Question: Guys i'm trying to get server response object. And passing it into a new Array object which is shown in below code. But, the problem i'm getting here is when i tried to print those newly passed objects using forEach loop. It's displaying duplicated objects. How to overcome this problem guys.
'''
//This is the my newly created Object with following properties
obj: Object = new Object({
value:"",
label:"",
percentage: "",
color:"",
highlight: "" });
data: Array<Object> = []; // This is a array object to which i need to pass my newly created object with respective properties as shown above.
// This is the code to get response object from server and pass those all response object into newly created object called "obj" using for-each in angular 2
this.trafficChartService.getChartDetails().subscribe(response =>{
this.myRes = response.sectionPercentage;
this.myRes.forEach(ele =>{
let dashboardColors = this._baConfig.get().colors.dashboard;
this.obj.value = ele.value;
this.obj.label = ele.label;
this.obj.percentage = ele.percentage;
this.obj.color = dashboardColors.gossip;
this.obj.highlight = colorHelper.shade(dashboardColors.gossip, 15);
this.data.push(this.obj);// Here's the problem
});
console.log(this.data); // ***
})
// Here's the snapshot of those object which i printed in *** above
'''

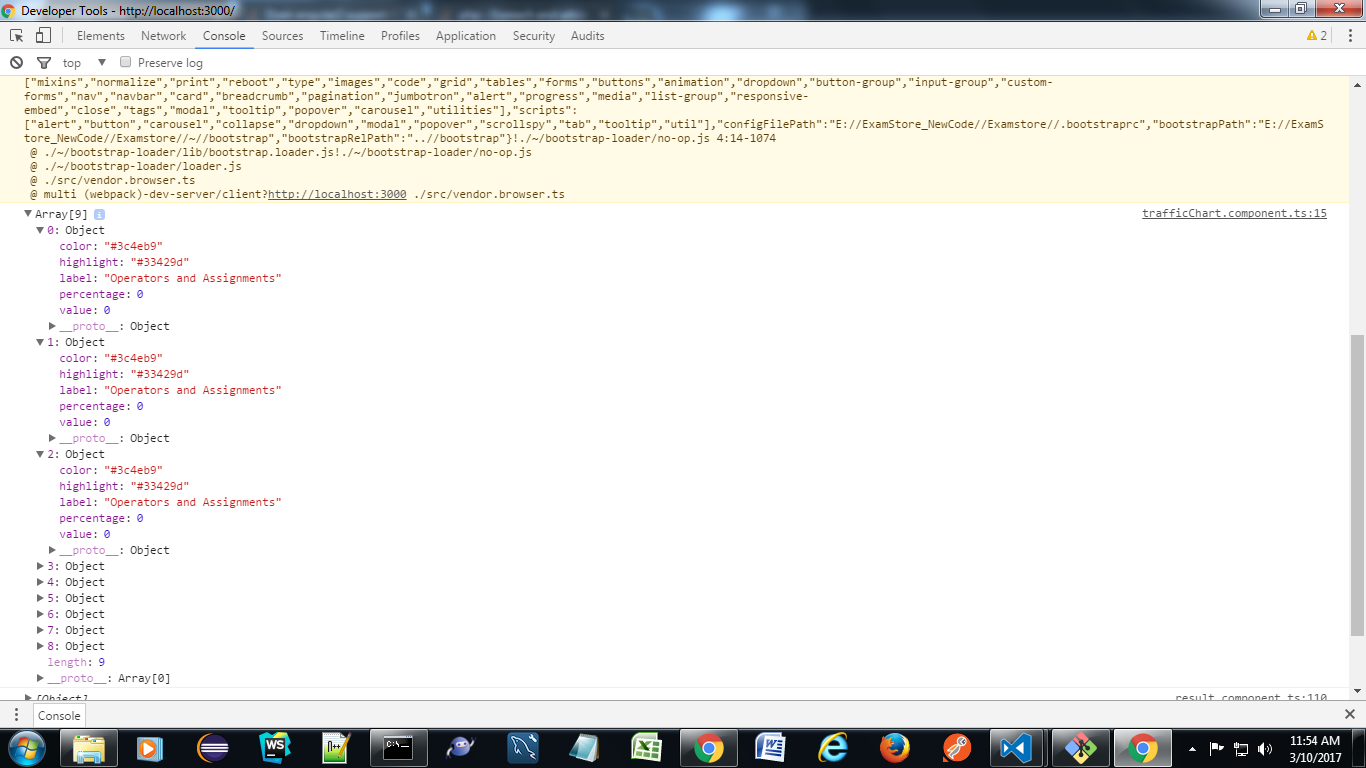
Answer: '''
this.myRes.forEach(ele =>{
let dashboardColors = this._baConfig.get().colors.dashboard;
// here you are re-using the same object instance every time
this.obj.value = ele.value;
this.obj.label = ele.label;
this.obj.percentage = ele.percentage;
this.obj.color = dashboardColors.gossip;
this.obj.highlight = colorHelper.shade(dashboardColors.gossip, 15);
// here the same object gets added every time
this.data.push(this.obj);// Here's the problem
});
console.log(this.data); // ***
})
'''
Because you're using the same object instance every turn, the result is an array with the same object added x times.
This should do what you want:
'''
this.myRes.forEach(ele =>{
let dashboardColors = this._baConfig.get().colors.dashboard;
var obj = {};
obj.value = ele.value;
obj.label = ele.label;
obj.percentage = ele.percentage;
obj.color = dashboardColors.gossip;
obj.highlight = colorHelper.shade(dashboardColors.gossip, 15);
this.data.push(obj);// Here's the problem
});
console.log(this.data); // ***
})
'''